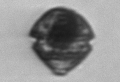
Label: Scrippsiella